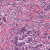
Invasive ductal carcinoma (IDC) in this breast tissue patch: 1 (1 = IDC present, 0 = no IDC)